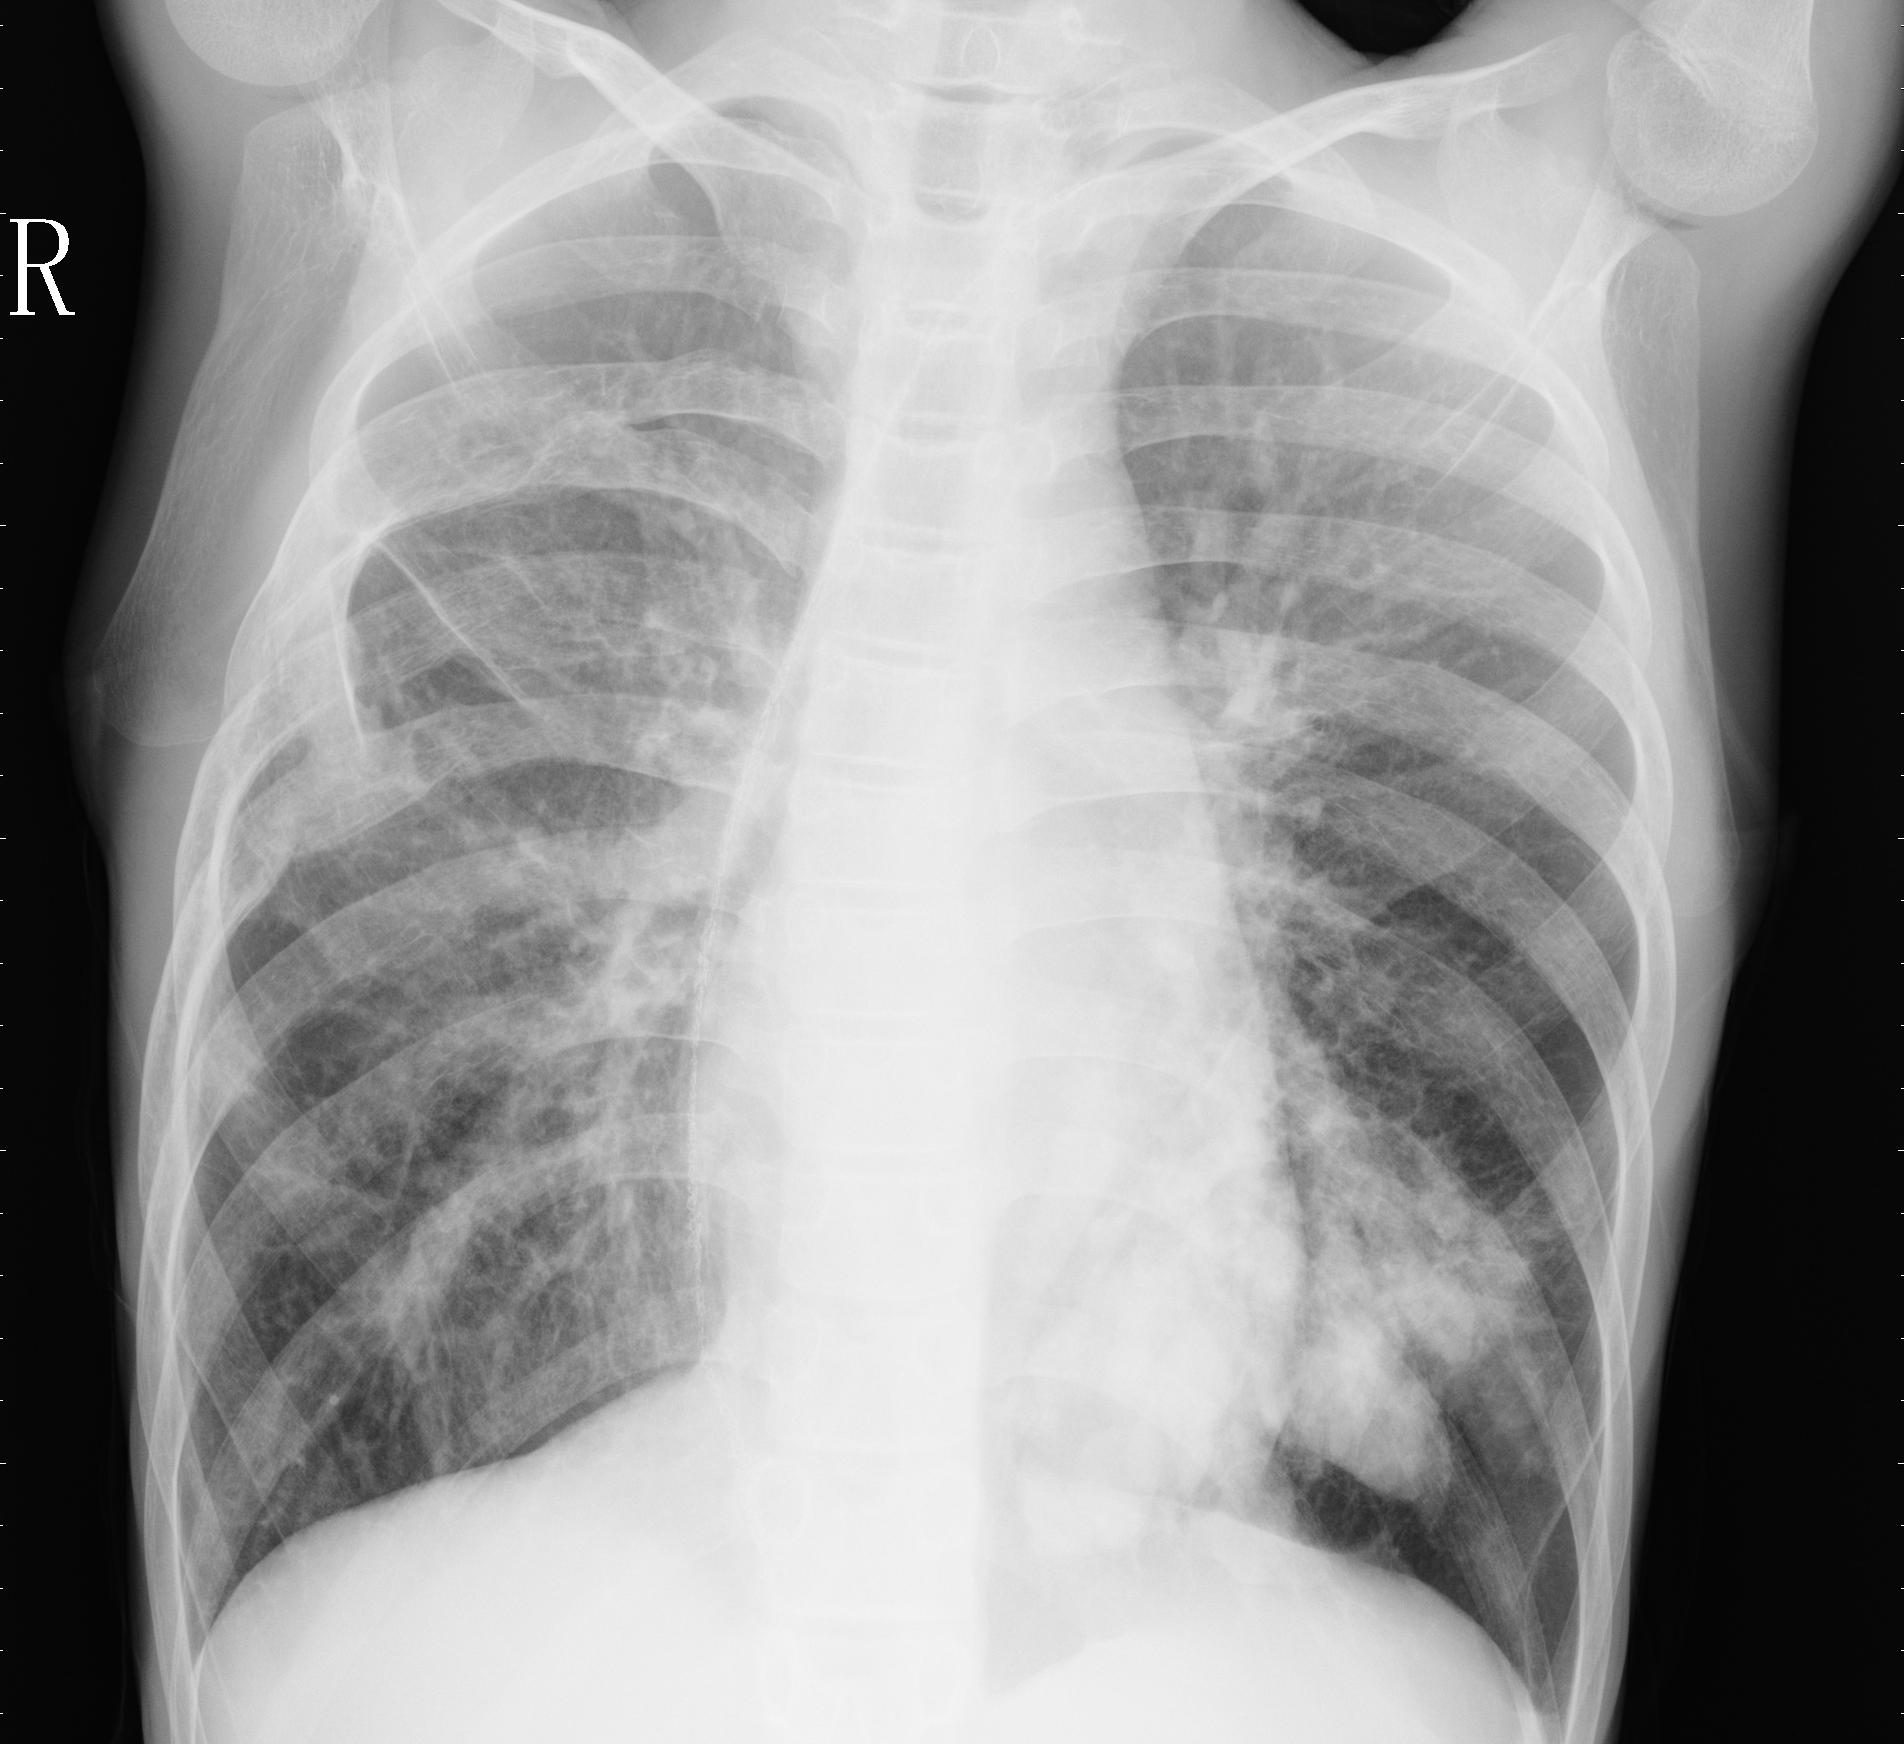
Diagnosis: PNEUMONIA